Aerial crown-view tile of a tropical tree (Barro Colorado Island, Panama), acquired 20250317:
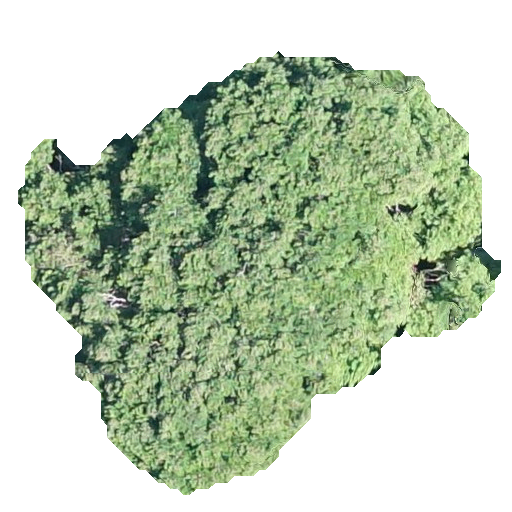
Species: Jacaranda copaia
GBIF accepted scientific name: Jacaranda copaia
Crown area: 202.453 m²